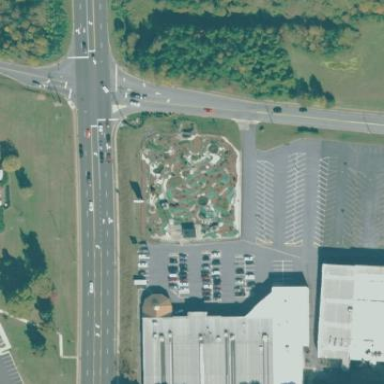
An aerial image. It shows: Miniature golf leisure land.